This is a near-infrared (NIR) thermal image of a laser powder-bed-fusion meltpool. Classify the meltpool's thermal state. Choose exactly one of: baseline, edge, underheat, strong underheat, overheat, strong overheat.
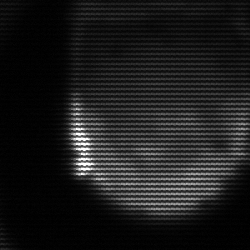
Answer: edge